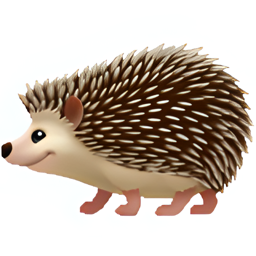
Name: hedgehog
Emoji: 🦔
Group: Animals & Nature
Sub-group: animal-mammal